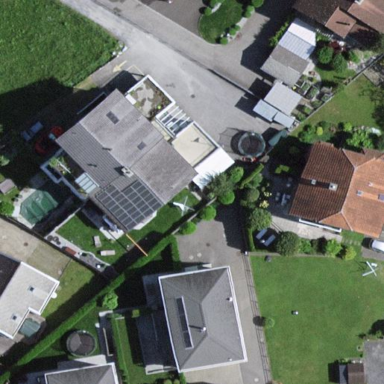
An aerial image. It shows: Semi-detached house.